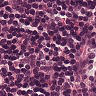
Metastatic tissue present: no